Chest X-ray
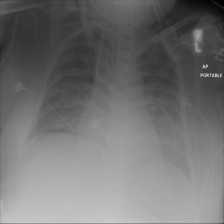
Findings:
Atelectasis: negative
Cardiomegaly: negative
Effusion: negative
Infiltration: negative
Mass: negative
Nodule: negative
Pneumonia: negative
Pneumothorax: negative
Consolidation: negative
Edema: negative
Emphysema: negative
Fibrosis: negative
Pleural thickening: negative
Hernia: negative